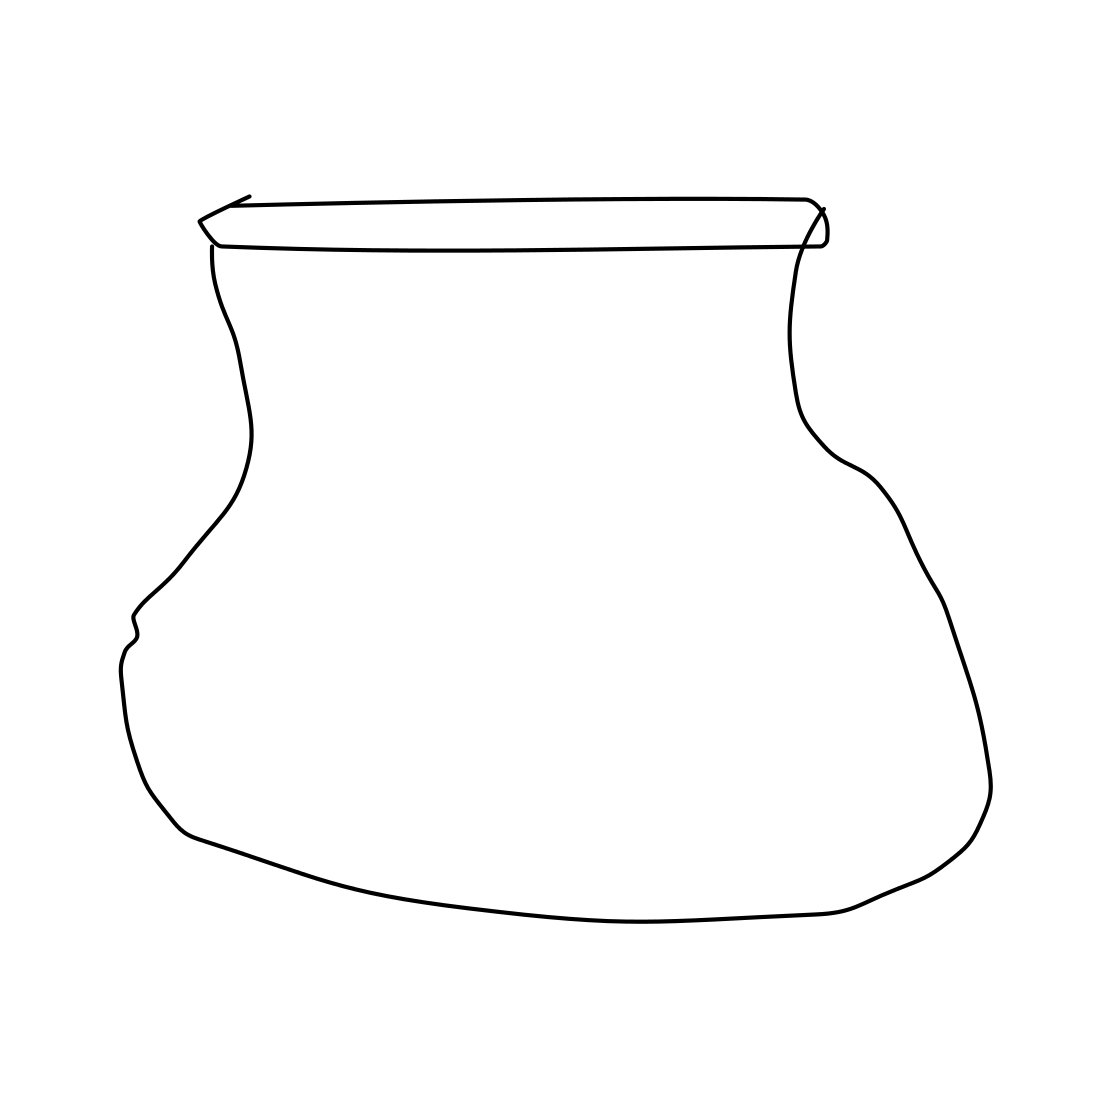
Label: bowl